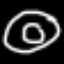
Label: donut